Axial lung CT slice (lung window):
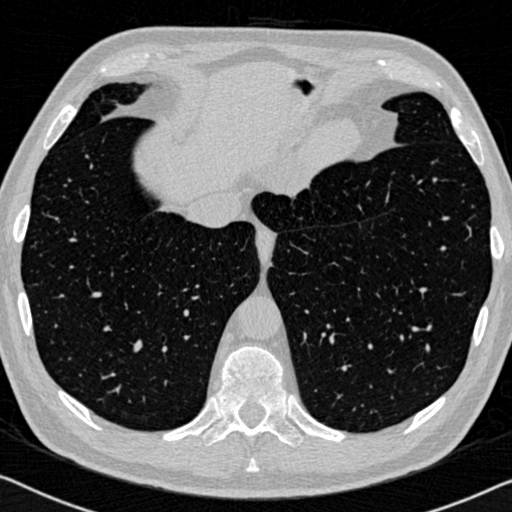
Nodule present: no